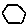
Label: hexagon